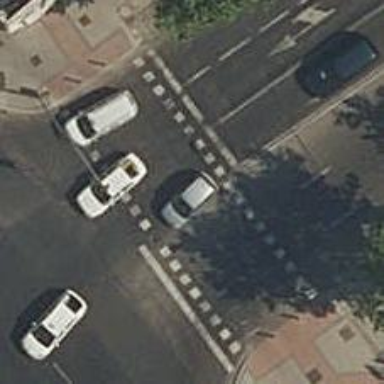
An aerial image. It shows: Zebra crossing with traffic signals. The crossing is marked by traffic lights.